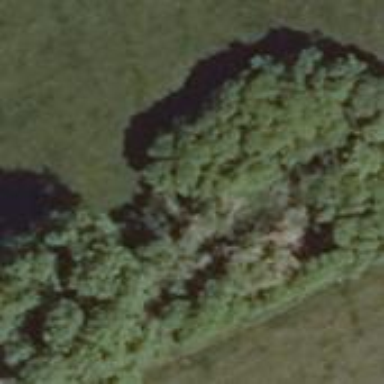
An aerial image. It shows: Patch of scrub vegetation.